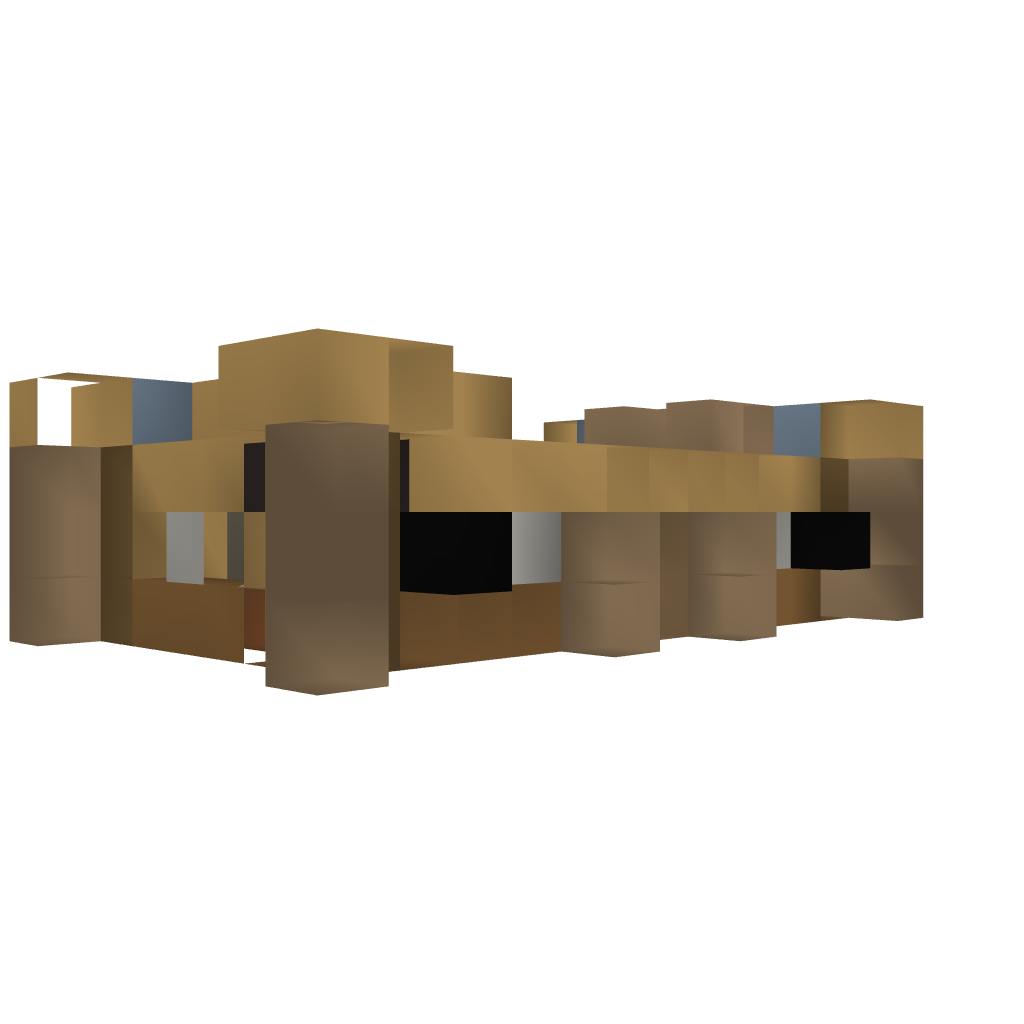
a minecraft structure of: My little cottage